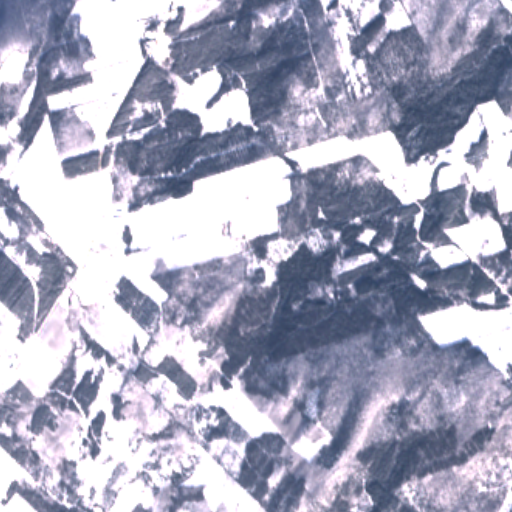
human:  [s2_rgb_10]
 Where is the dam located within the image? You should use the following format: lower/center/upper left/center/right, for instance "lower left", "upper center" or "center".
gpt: The dam is located in the upper left of the image.
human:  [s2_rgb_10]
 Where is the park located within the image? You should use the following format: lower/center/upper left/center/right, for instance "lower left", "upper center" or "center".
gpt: The park is located in the upper left of the image.
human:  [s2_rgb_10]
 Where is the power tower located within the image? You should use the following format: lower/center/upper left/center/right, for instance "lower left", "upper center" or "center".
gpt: The power tower is located in the upper right of the image.
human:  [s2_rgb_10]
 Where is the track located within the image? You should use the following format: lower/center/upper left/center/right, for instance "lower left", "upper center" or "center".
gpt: There is no track in the image.